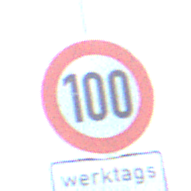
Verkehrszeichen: Geschwindigkeit100
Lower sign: ZeitangabenMitBeschraenkungAufWochentage7
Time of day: SunriseSunset
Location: Outdoor (Nature)
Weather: PartlyCloudy
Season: NotSpecified
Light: Natural